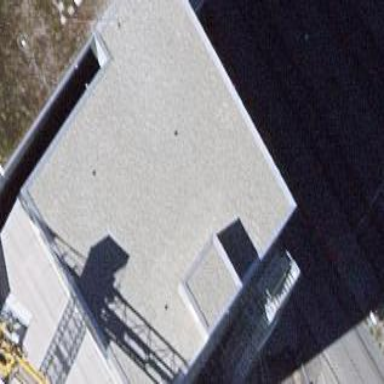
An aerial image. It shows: Industrial building.